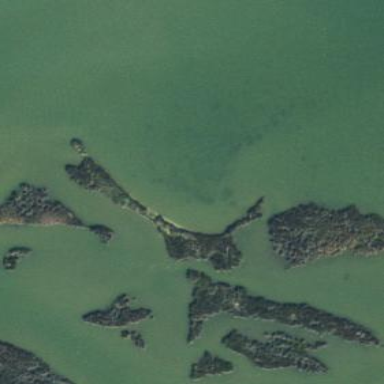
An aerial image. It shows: Islet.